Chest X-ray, PA view. Patient: 59 years old, sex M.
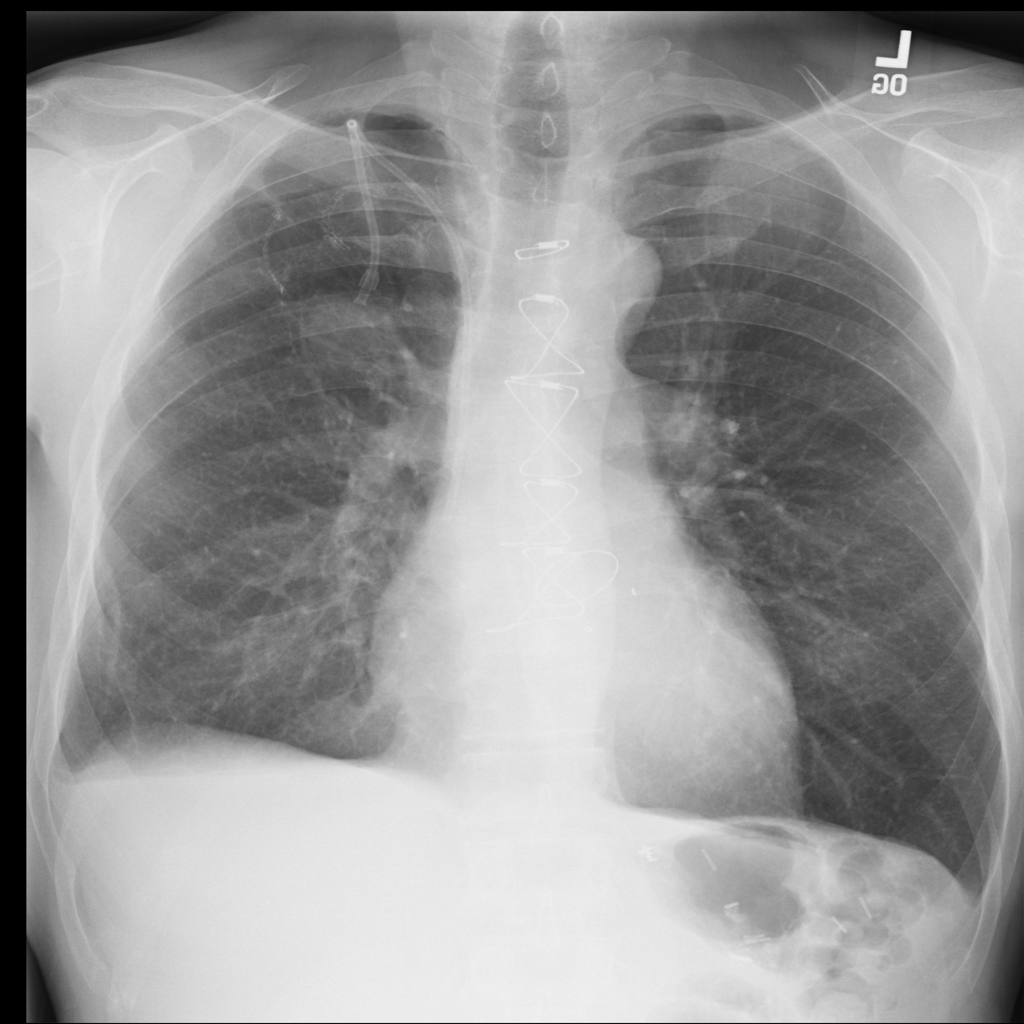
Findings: No Finding